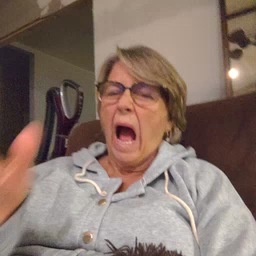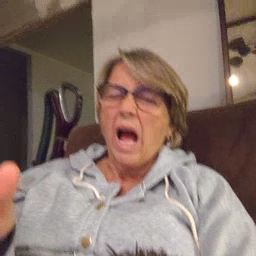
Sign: yucky